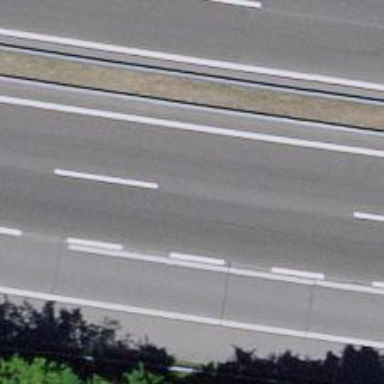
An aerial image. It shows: Asphalt motorway.